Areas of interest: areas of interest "Shopping Mall"
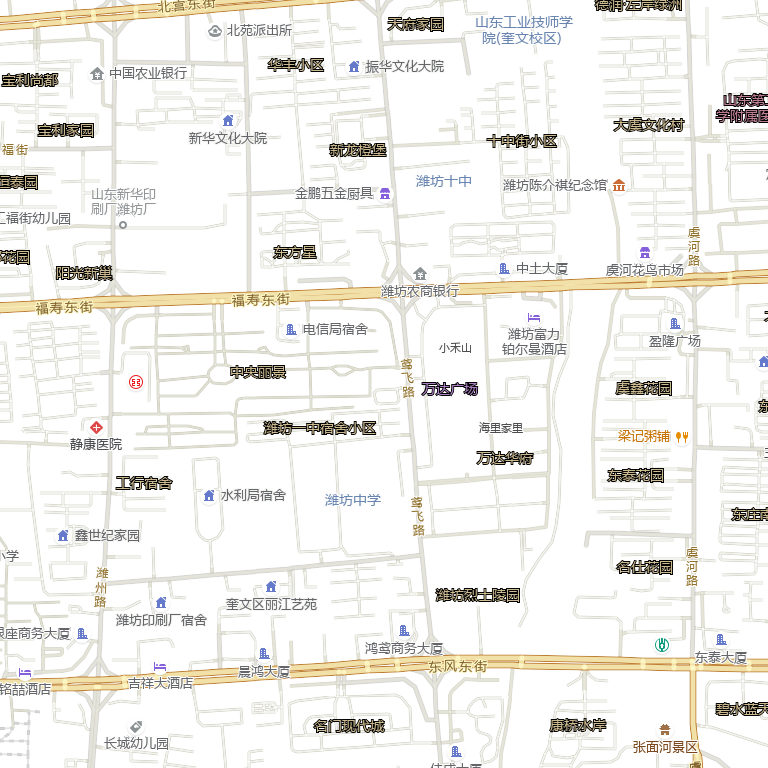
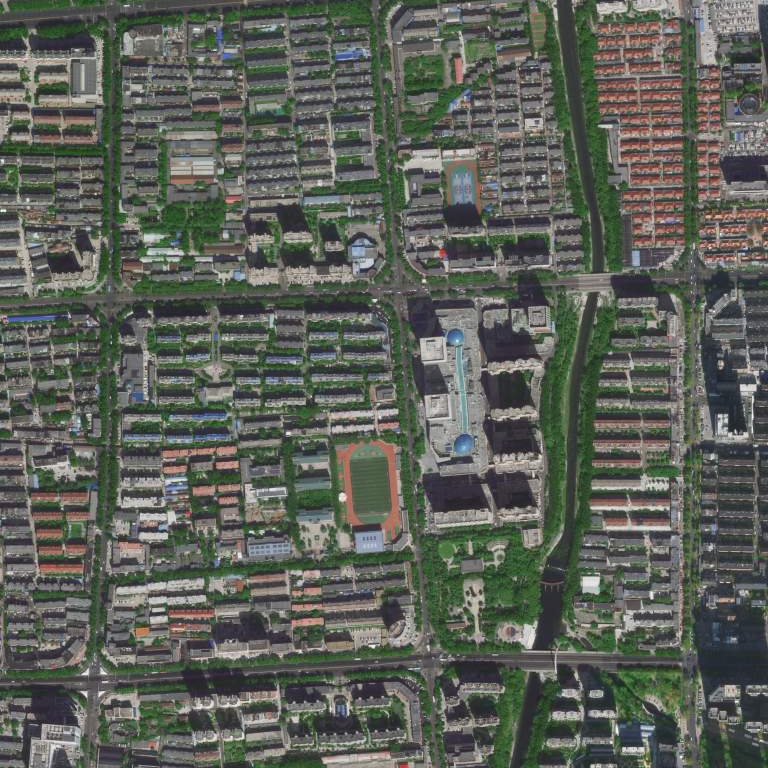